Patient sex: F
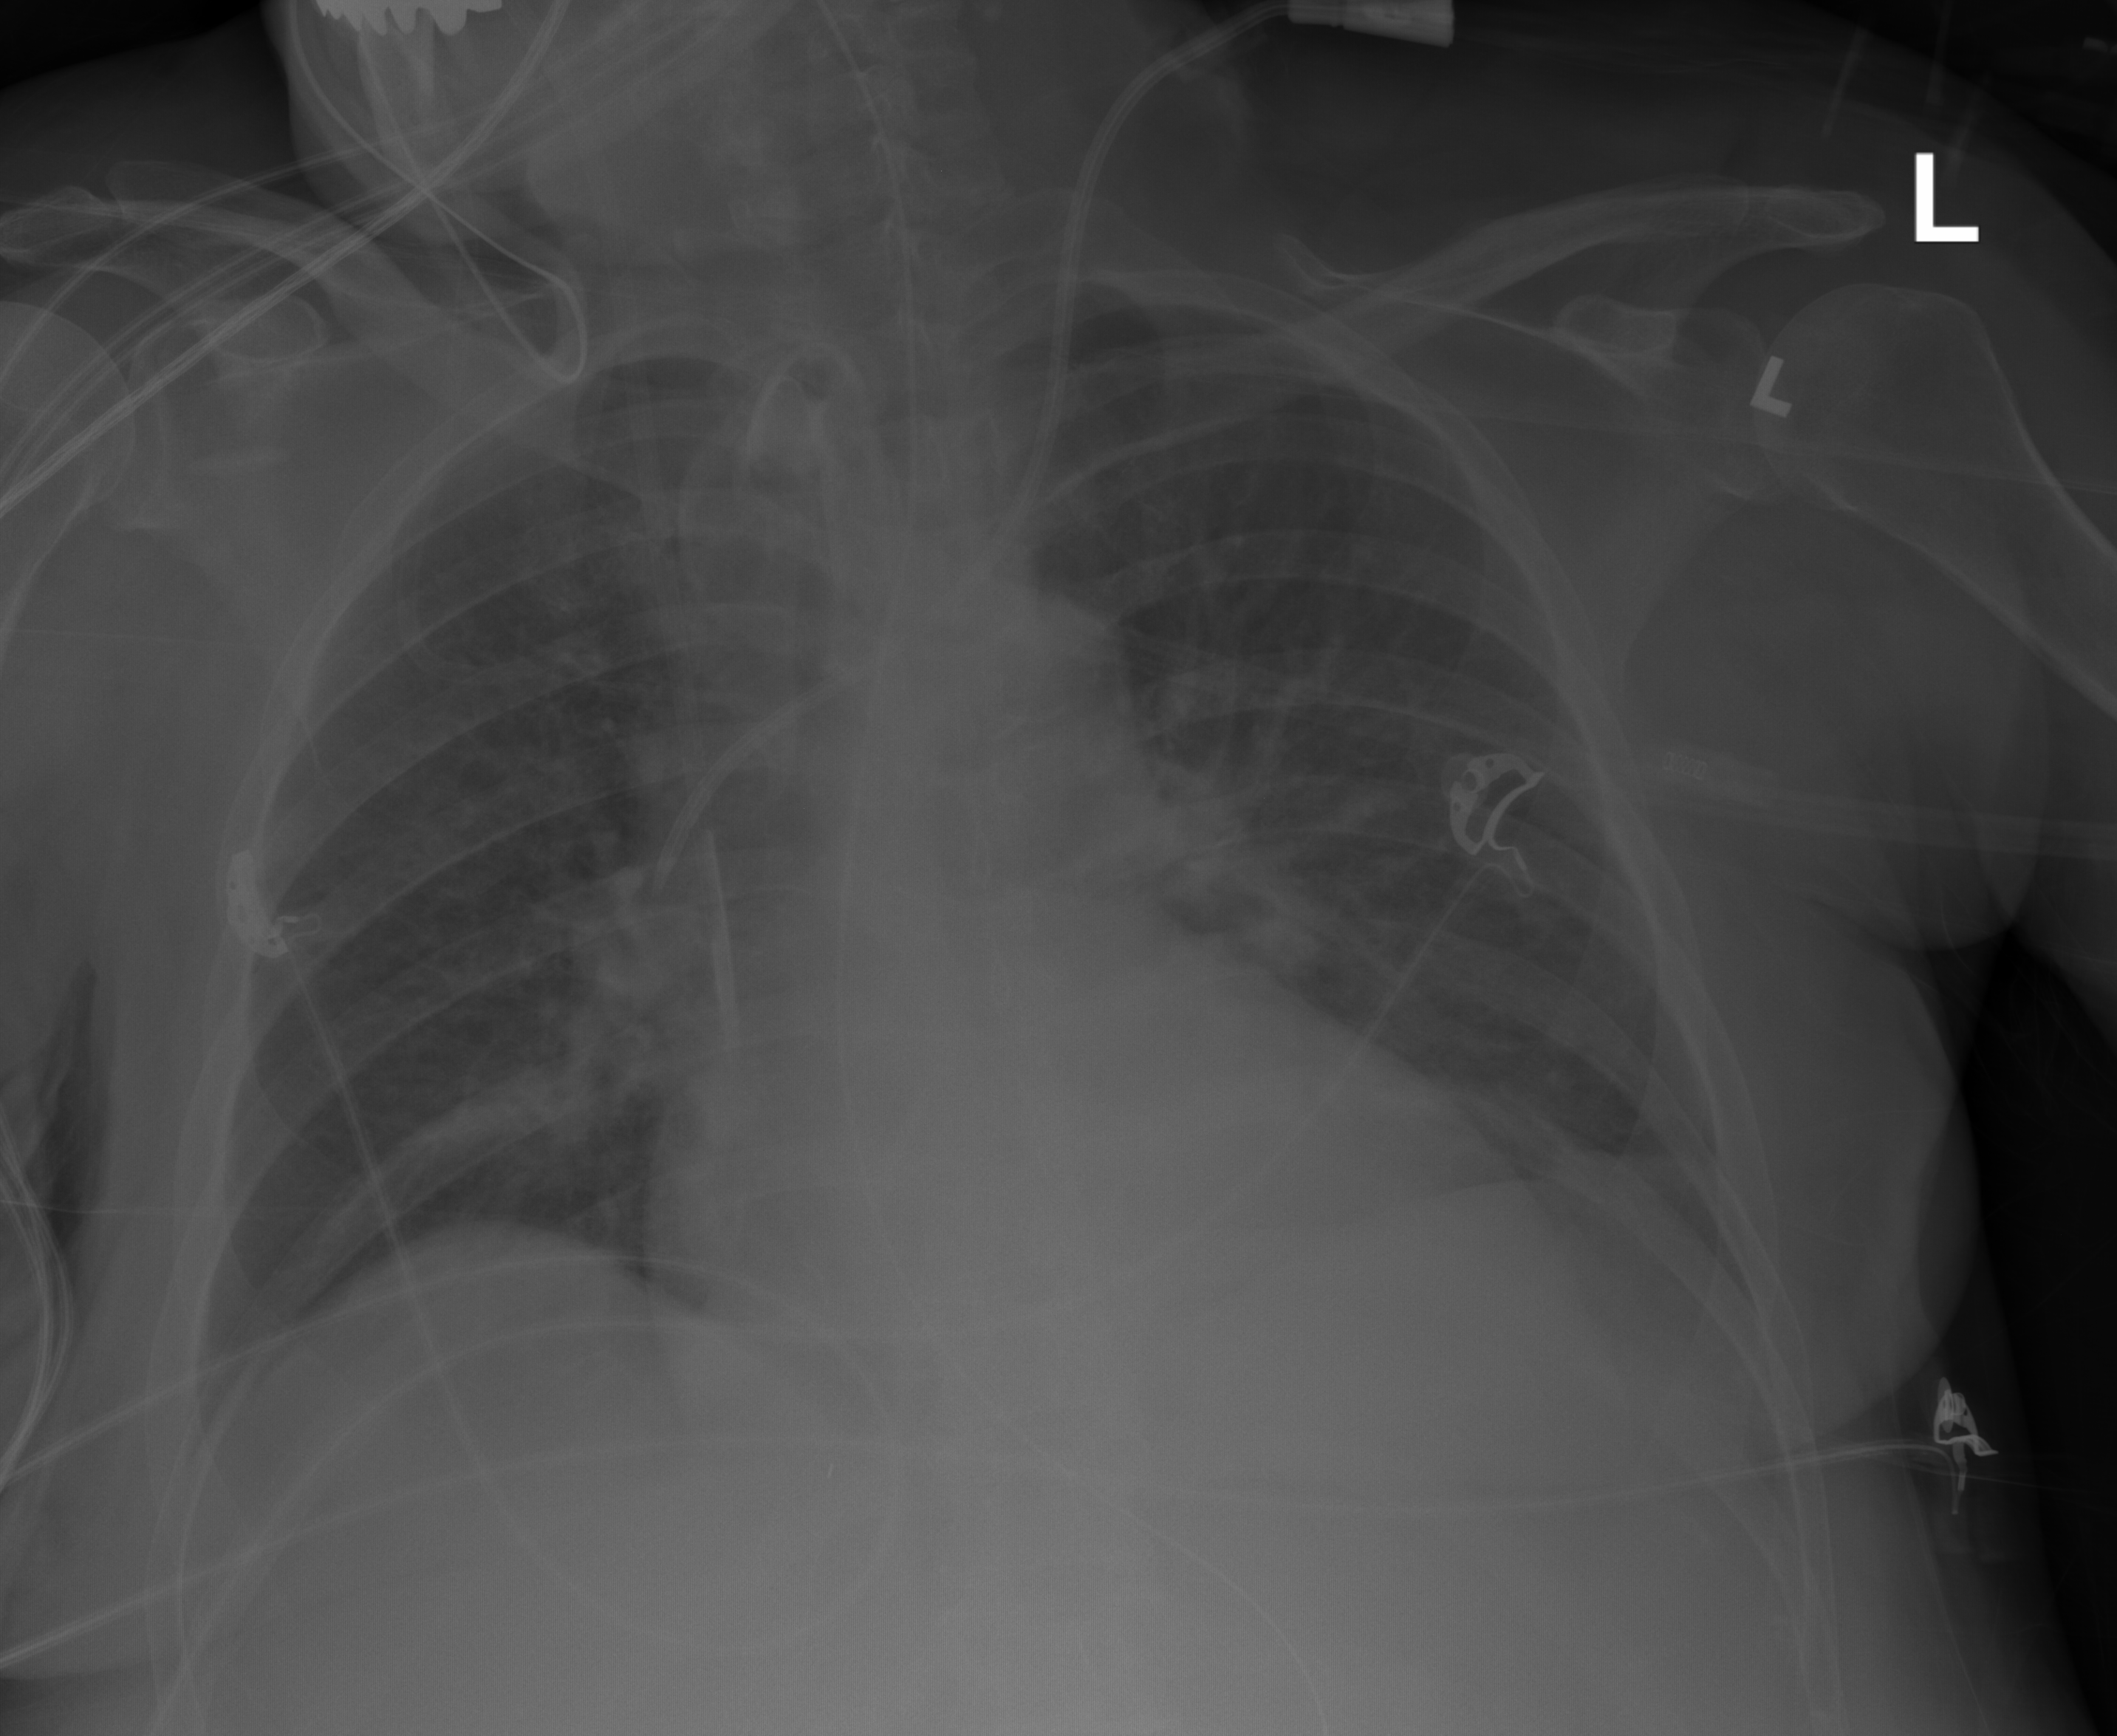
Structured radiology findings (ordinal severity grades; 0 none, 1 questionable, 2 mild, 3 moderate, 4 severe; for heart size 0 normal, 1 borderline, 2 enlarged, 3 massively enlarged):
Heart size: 0
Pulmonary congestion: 2
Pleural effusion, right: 2
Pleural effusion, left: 1
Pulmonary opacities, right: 0
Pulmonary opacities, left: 2
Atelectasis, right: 2
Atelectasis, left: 2